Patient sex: M
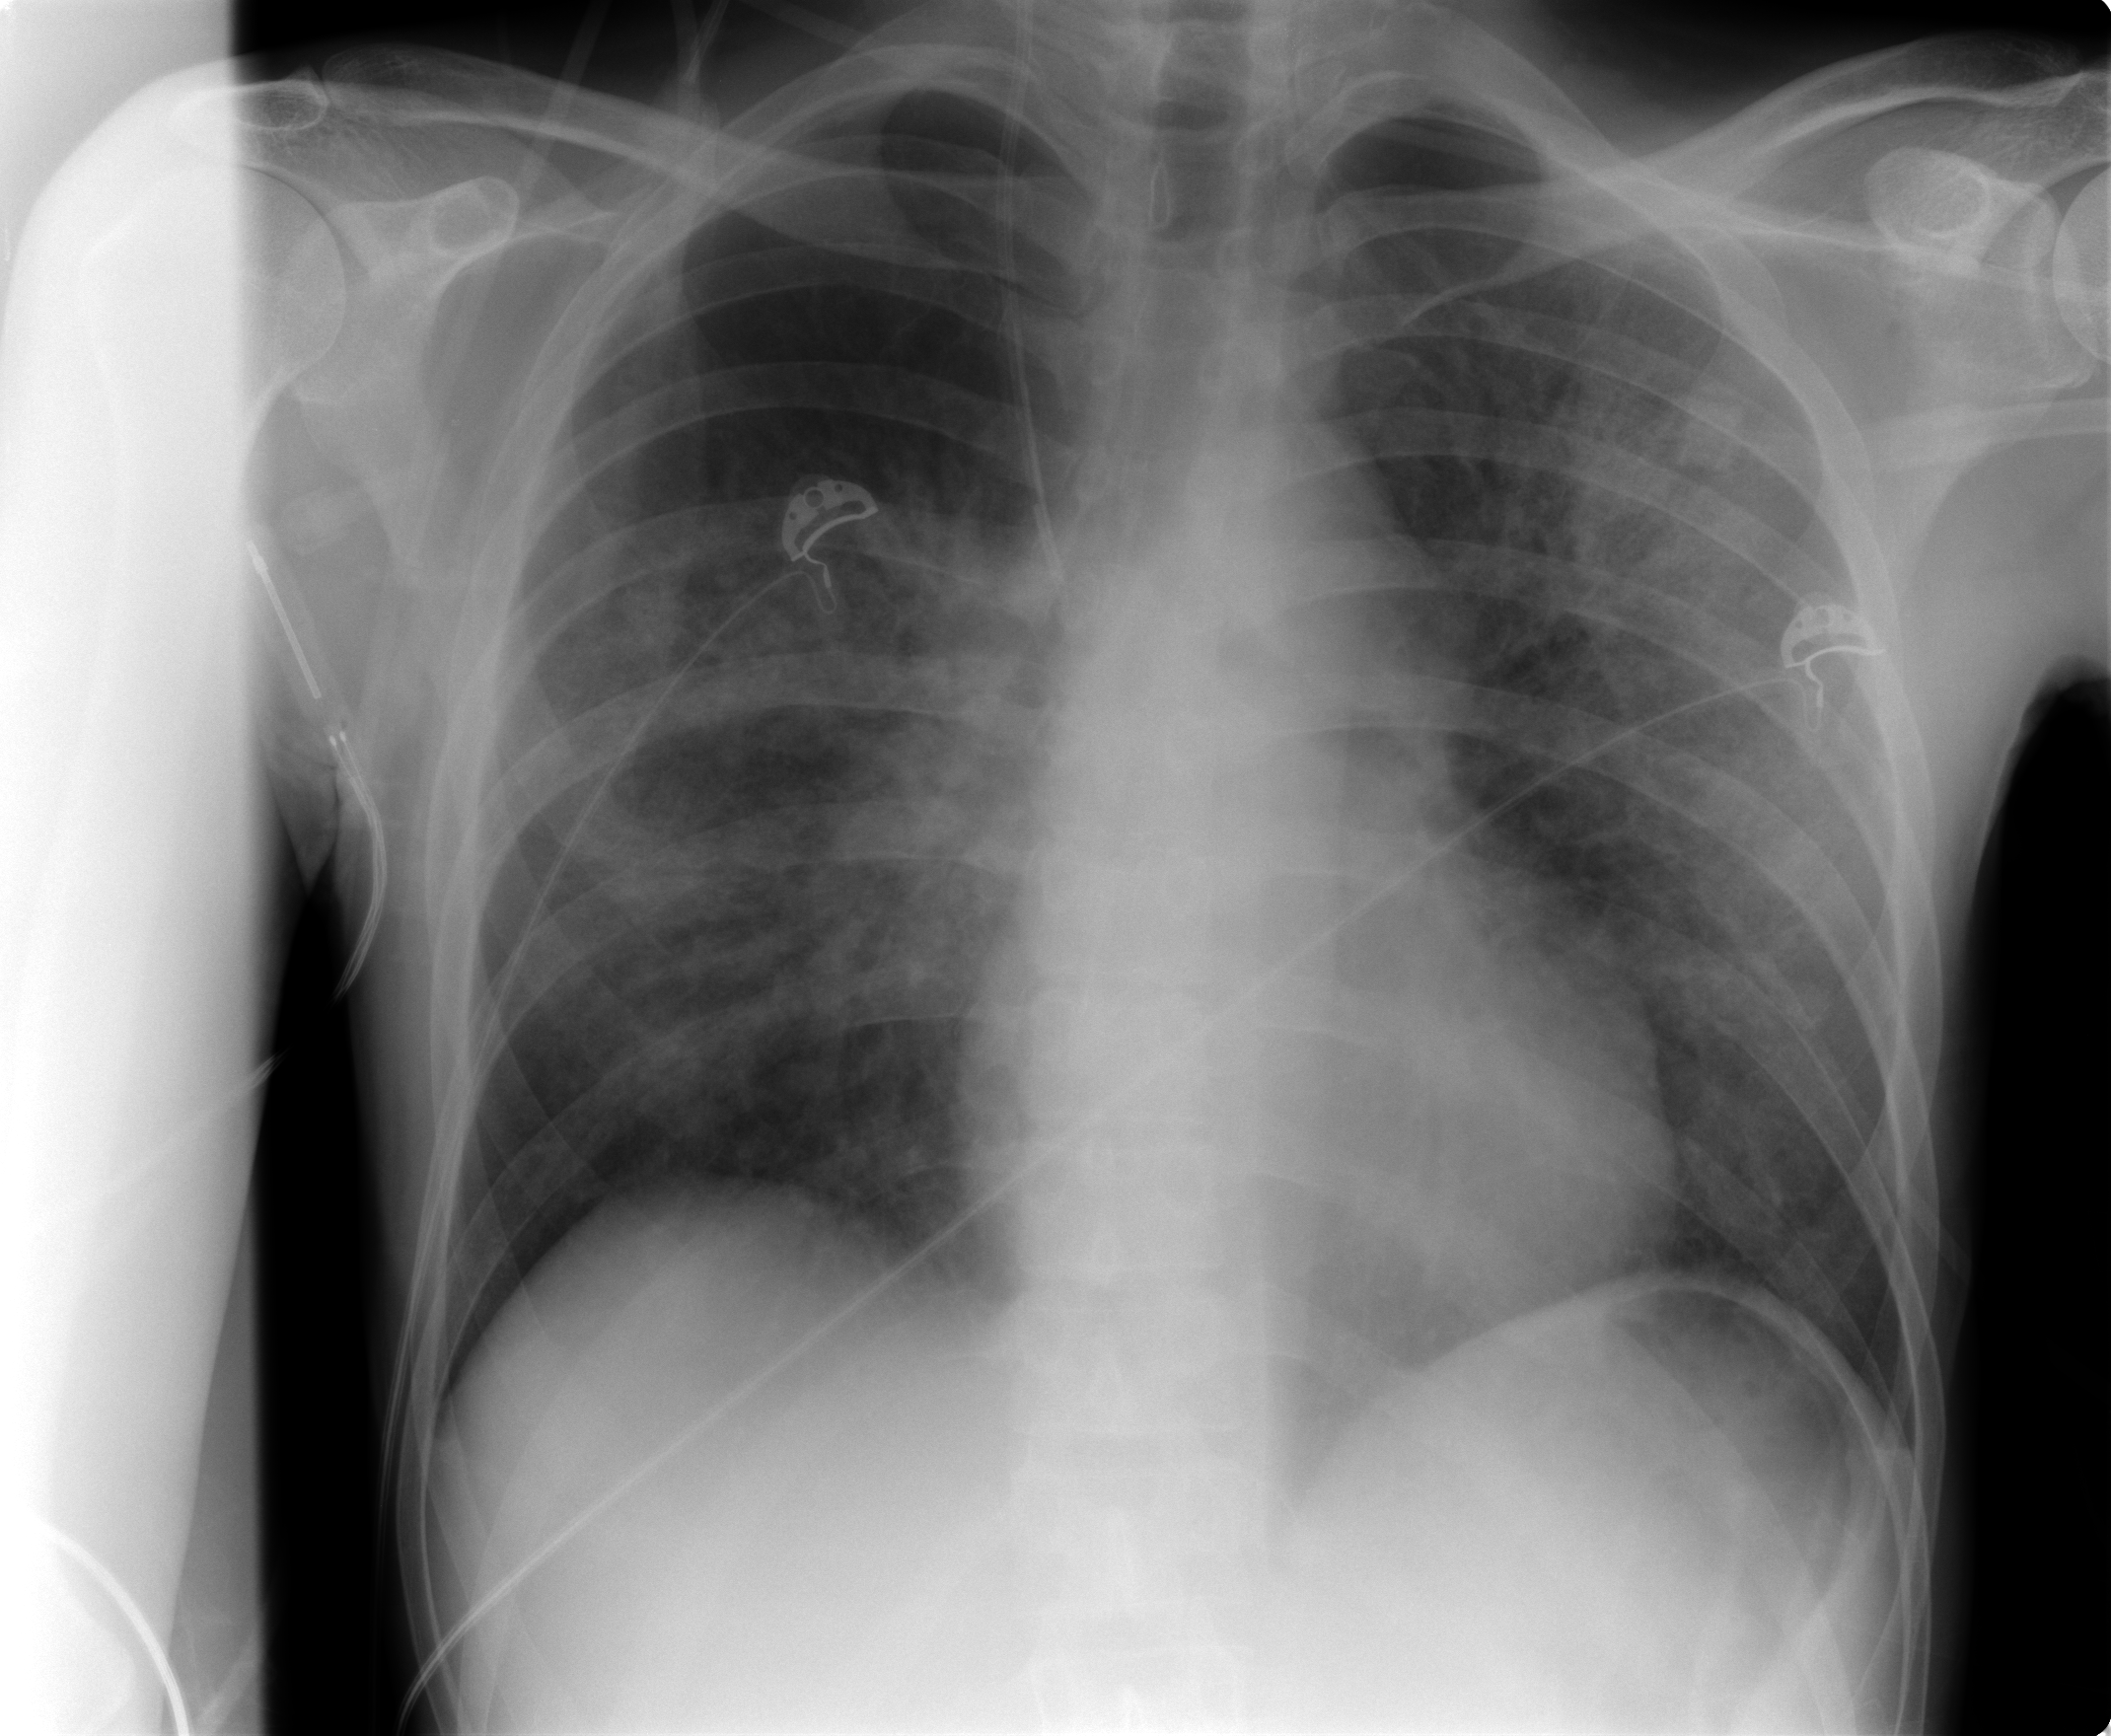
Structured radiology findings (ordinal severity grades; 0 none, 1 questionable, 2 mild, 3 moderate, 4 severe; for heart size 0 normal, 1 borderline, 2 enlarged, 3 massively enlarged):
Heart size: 0
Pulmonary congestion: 0
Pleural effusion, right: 0
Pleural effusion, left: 0
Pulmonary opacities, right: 3
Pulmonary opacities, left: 3
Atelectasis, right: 0
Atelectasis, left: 4